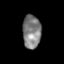
Tissue: lung
Cell type: Myeloid cells
Senescence score: 0.5903
Nuclear area (px): 594
Mean DAPI intensity: 128.524